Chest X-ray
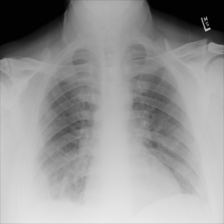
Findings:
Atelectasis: negative
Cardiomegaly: negative
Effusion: negative
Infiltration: negative
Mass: positive
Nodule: negative
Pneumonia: negative
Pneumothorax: negative
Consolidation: negative
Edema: negative
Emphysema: negative
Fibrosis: negative
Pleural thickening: negative
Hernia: negative